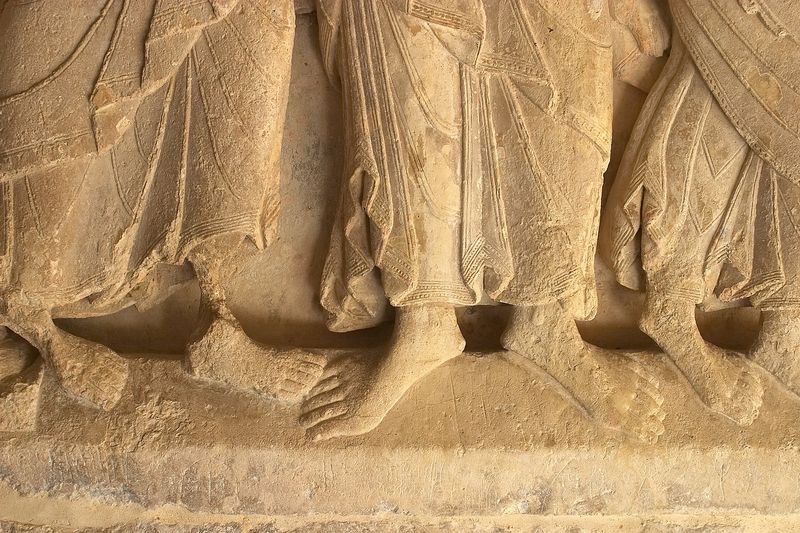
Titel: S. Domingo de Silos
Standort: Burgos (EU - E)
Schlagwörter: fuß, beige, alt, falten, stein, boden, gewand, mantel, gewänder, personen, saum, person, gotik, renaissance, skulptur, relief, füße, detail, dekor, faltenwurf, plastik, barfuss, antike, zeh, rom, portal, römer, halbprofil, sandstein, antik, griechisch, mittelalter, textilien, bildhauer, mesopotamien, wandrelief, verkratzt, steinplastik